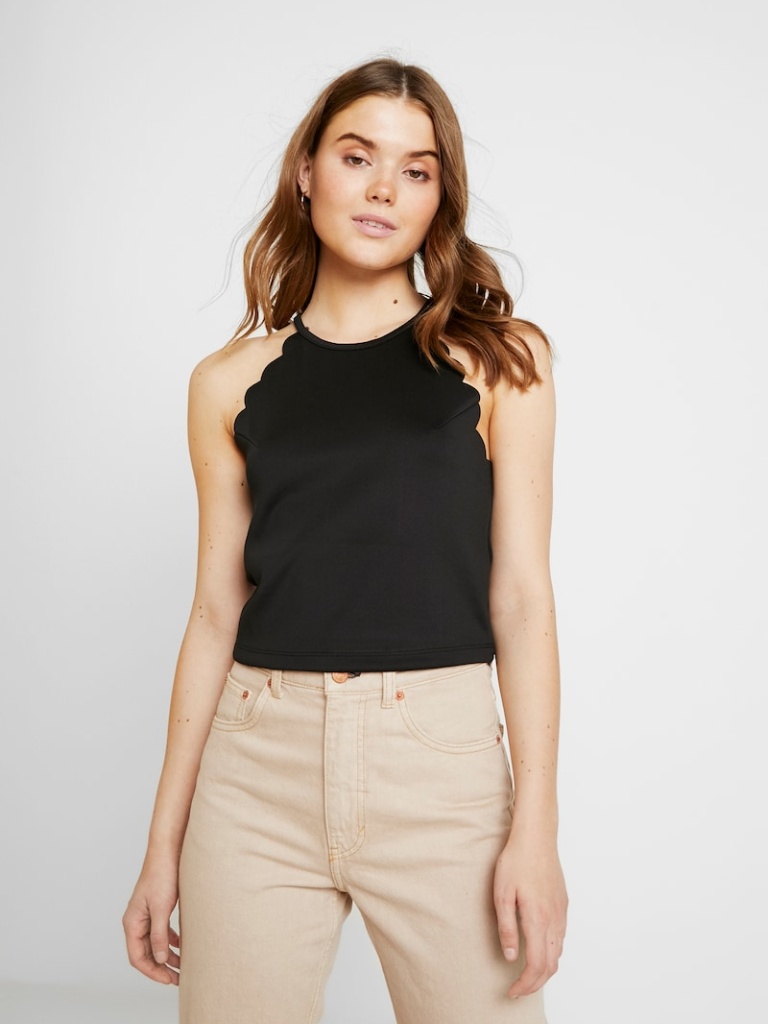
jersey tight sleeveless hip length Fully Tucked in crew tank